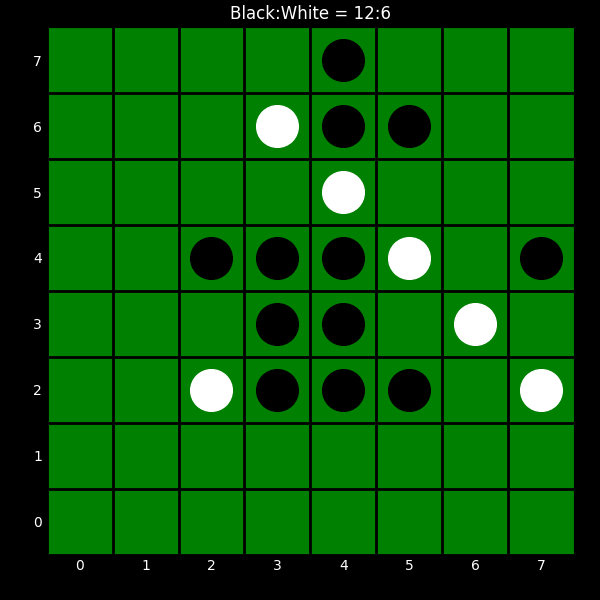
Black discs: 12
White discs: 6